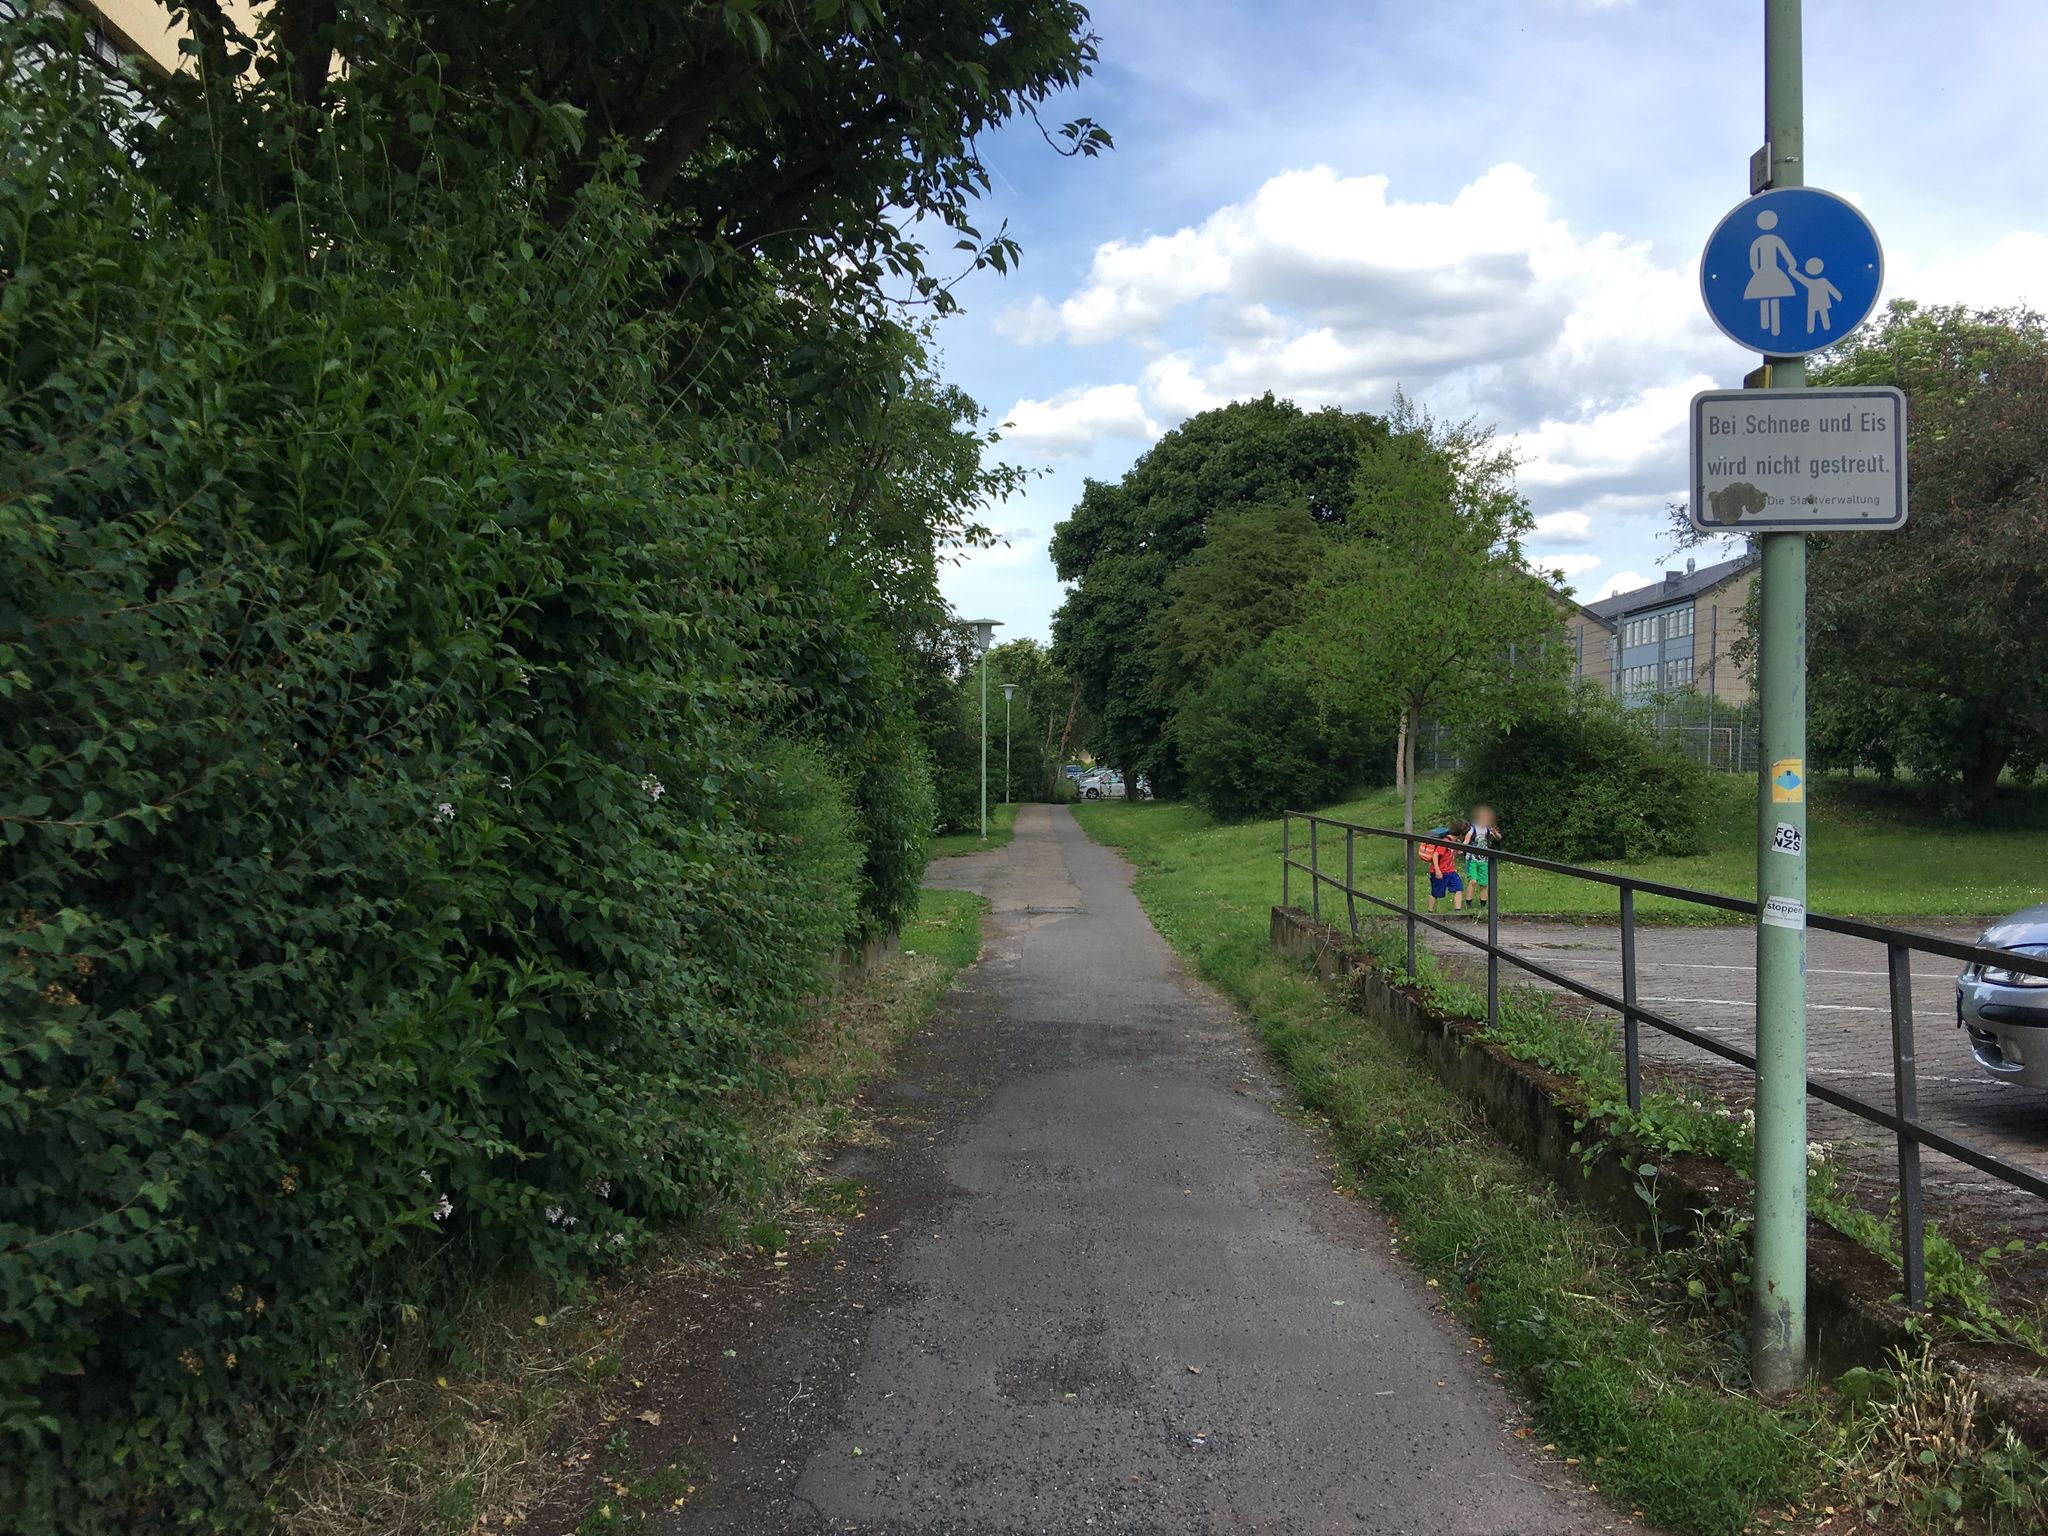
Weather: cloudy
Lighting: day
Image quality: good
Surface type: walking surface
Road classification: footway, residential, service
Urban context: urban centre
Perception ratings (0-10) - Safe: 4.74, Lively: 7.5, Beautiful: 4.77, Boring: 6.66, Depressing: 3.1, Wealthy: 8.36